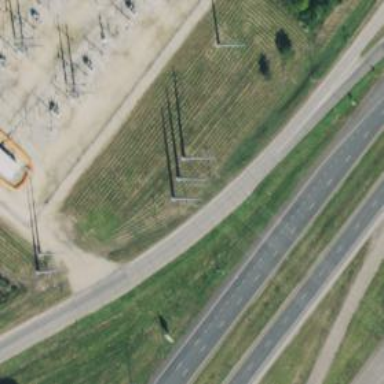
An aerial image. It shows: Secondary road with frontage road.